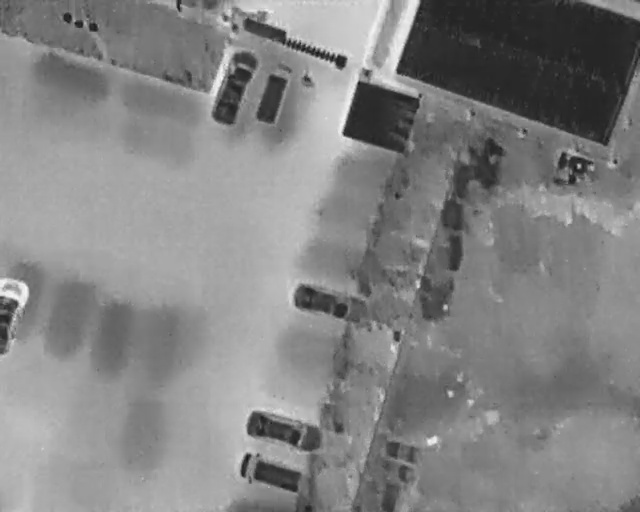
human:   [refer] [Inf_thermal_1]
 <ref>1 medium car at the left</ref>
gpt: <box>[[-4, 58, 8, 64, 2]]</box>

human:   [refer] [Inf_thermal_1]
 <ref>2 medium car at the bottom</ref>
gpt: <box>[[39, 85, 45, 99, 15], [41, 76, 47, 91, 13]]</box>